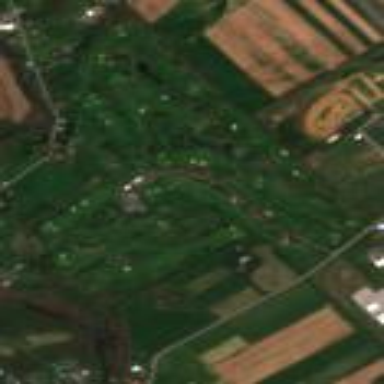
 place for golfing and leisure activities."